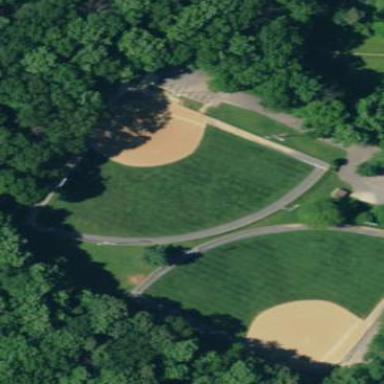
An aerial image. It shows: Softball pitch for leisure and sport activities.